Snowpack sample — Loveland Pass, Silver Plume, Colorado, USA (12/14/25, 10:50 AM MST)
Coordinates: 39.664, -105.882
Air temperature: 36 °F
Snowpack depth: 67 cm
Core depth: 10 cm
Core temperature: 50 °F
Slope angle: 6°, slope face: 326°
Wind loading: low
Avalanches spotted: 0
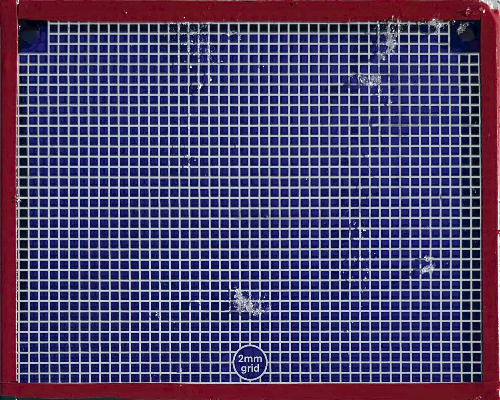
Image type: profile
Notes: No avalanches spotted, very late start to the season with minimal snowpack